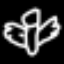
Label: angel